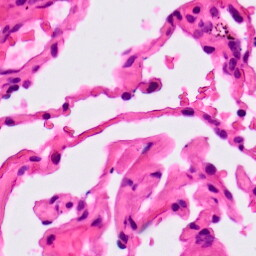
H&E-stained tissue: Lung